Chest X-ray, PA view. Patient: 19 years old, sex M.
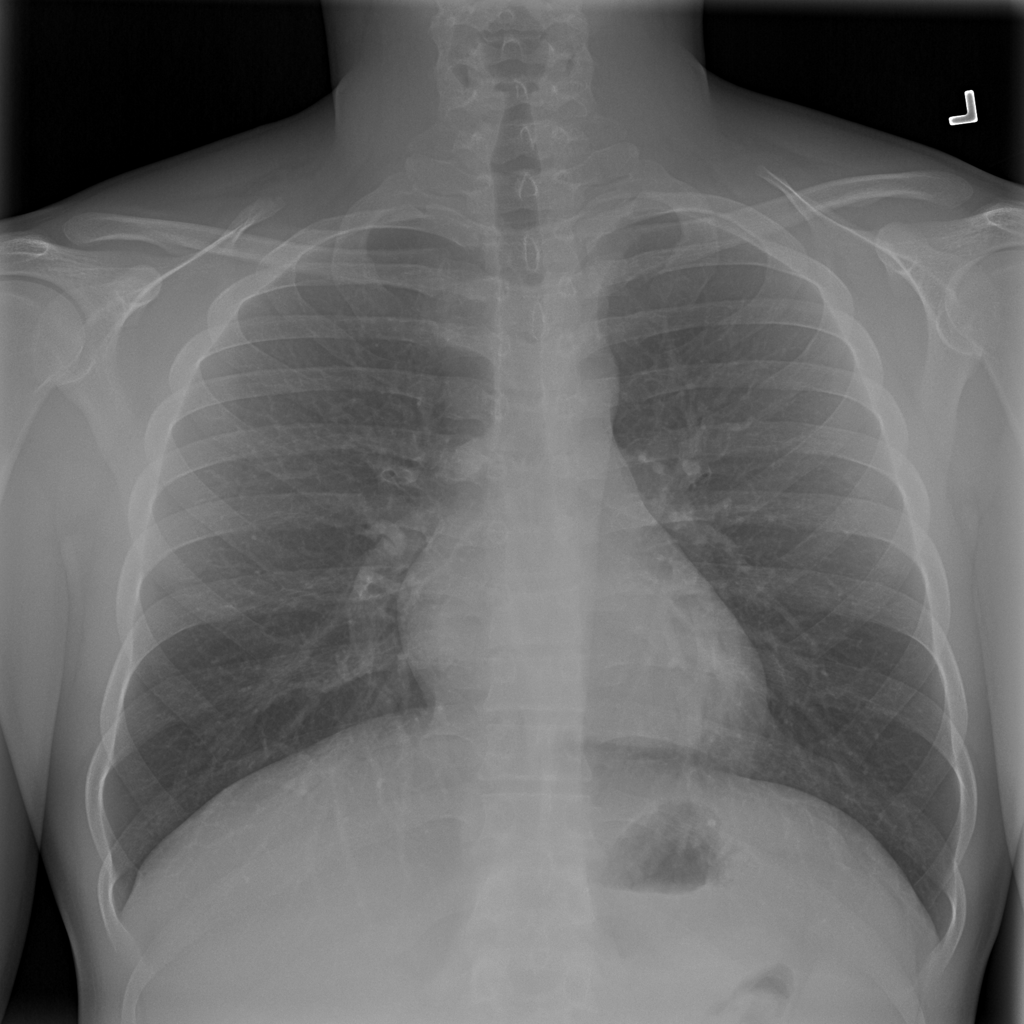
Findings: No Finding